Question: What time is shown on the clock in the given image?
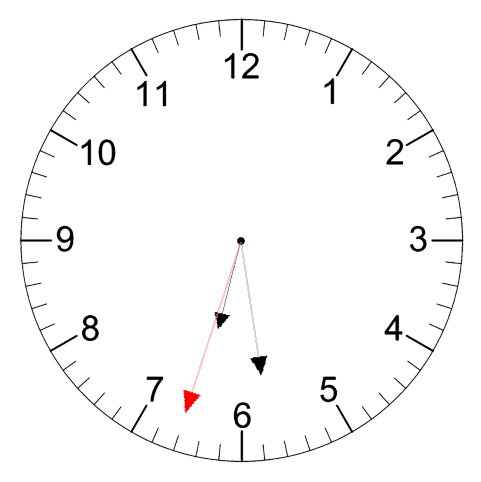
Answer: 06:28:33